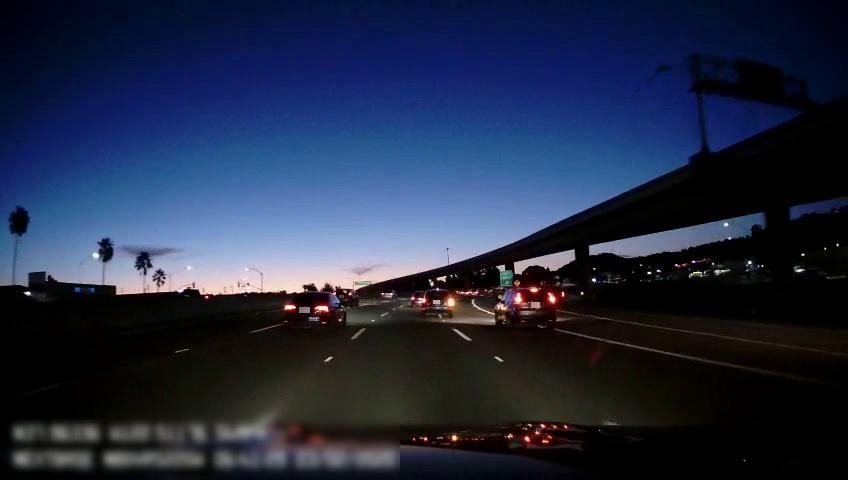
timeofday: Night
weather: Other
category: Drivable Space
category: Vehicles | SUV
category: Vehicles | SUV
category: Vehicles | Car
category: Vehicles | Car
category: Vehicles | SUV
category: Vehicles | Car
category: Lanes | Current Lane
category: Lanes | Current Lane
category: Lanes | Alternate Lane
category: Lanes | Alternate Lane
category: Lanes | Alternate Lane
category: Traffic | Signs
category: Traffic | Signs